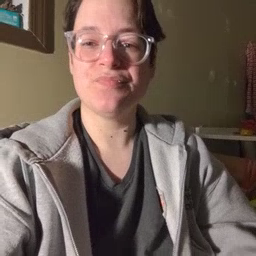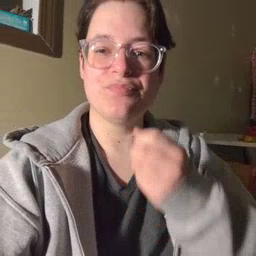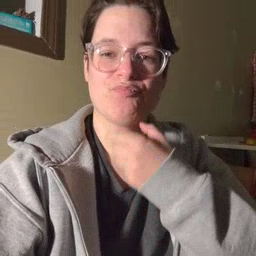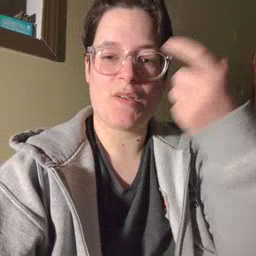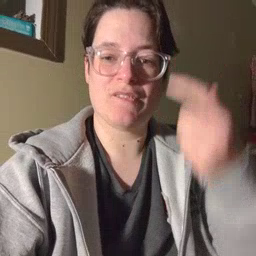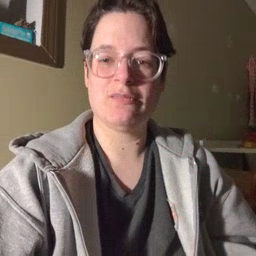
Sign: giraffe